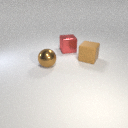
large brown metal sphere to the left of large red metal cube